Question: I want to display a window as a sheet, which is perfectly running with the following code:
'''
[NSApp beginSheet:mySheet
modalForWindow:myWindow
modalDelegate:nil
didEndSelector:NULL
contextInfo:NULL];
'''
However, there is ONE LITTLE PROBLEM:
- <URL>

What's wrong? How could I fix that?
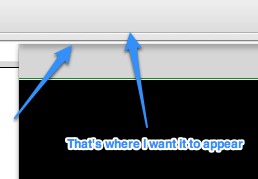
Answer: Just found it :
In the window's delegate, we implement 'window:willPositionSheet:usingRect:' like this
'''
- (NSRect)window:(NSWindow *)window willPositionSheet:(NSWindow *)sheet
usingRect:(NSRect)rect
{
rect.origin.y += 11; // or as much as we need
return rect;
}
'''